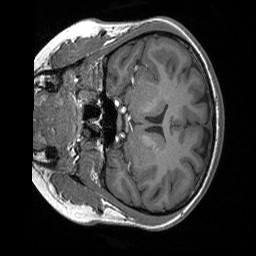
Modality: T1w
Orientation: coronal
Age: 23
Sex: female
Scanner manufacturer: siemens
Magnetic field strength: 3 T
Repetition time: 1.56 s
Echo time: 0.00207 s